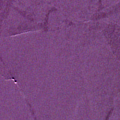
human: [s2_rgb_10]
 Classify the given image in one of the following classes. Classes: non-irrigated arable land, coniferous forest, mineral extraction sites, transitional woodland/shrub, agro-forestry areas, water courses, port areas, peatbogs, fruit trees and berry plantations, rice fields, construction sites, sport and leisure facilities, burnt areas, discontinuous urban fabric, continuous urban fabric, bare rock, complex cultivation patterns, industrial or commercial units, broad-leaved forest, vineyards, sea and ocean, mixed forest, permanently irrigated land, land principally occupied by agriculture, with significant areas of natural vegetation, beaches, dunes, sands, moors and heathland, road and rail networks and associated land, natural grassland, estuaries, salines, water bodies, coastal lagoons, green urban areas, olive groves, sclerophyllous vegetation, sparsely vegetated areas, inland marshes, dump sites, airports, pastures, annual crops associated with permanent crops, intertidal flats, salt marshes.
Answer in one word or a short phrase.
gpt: sea and ocean